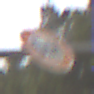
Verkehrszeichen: TatsaechlicheMasse
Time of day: SunriseSunset
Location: Outdoor (Nature)
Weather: Clear
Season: NotSpecified
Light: Natural